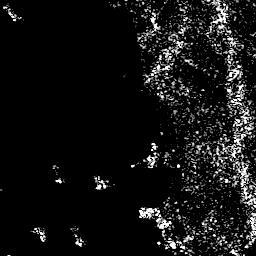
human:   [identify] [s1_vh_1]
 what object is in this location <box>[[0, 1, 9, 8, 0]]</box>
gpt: <ref>1 small ship at the top left</ref>

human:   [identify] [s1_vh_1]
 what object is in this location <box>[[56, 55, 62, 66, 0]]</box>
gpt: <ref>1 small ship at the center</ref>